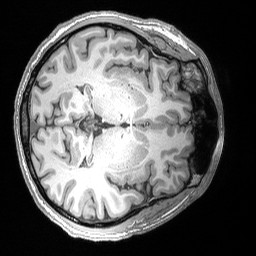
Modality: T1w
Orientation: axial
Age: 36
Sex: male
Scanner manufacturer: siemens
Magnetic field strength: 3 T
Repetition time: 2.53 s
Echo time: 0.00164 s